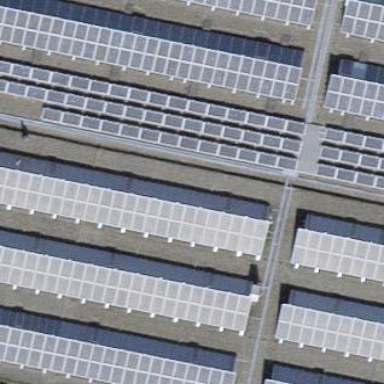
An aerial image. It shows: Solar power generator using photovoltaic panels.